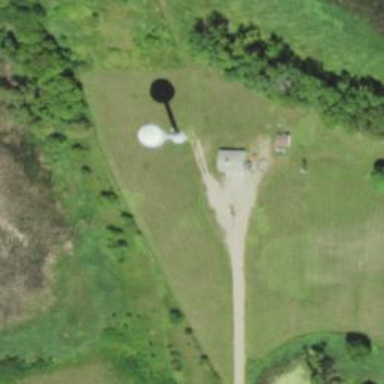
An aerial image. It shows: Water tower that is man-made.